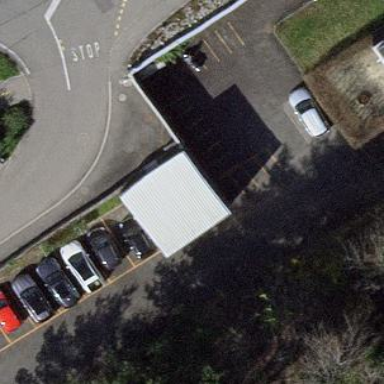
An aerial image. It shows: Group of garages.